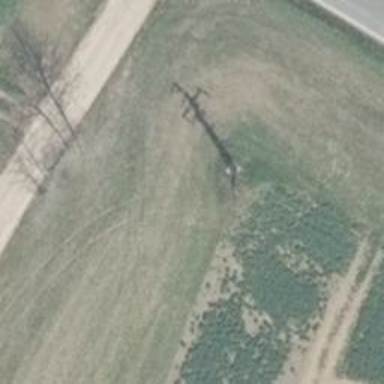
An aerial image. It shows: Minor power line with 3 cables.